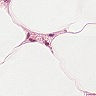
Metastatic tissue present: no